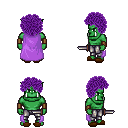
a pixel art fantasy rpg character, male body template, orc, green skin, lavender cape, metal pants, purple curly afro hairstyle, leather bracers, brown slippers, dagger, four views (front, back, left, right), 2x2 character sprite sheet, small pixel art, hard edges, no anti-aliasing